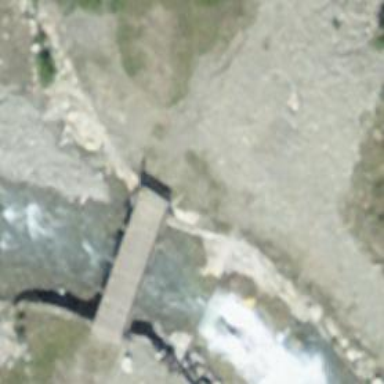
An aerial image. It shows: Path leading to bridge.